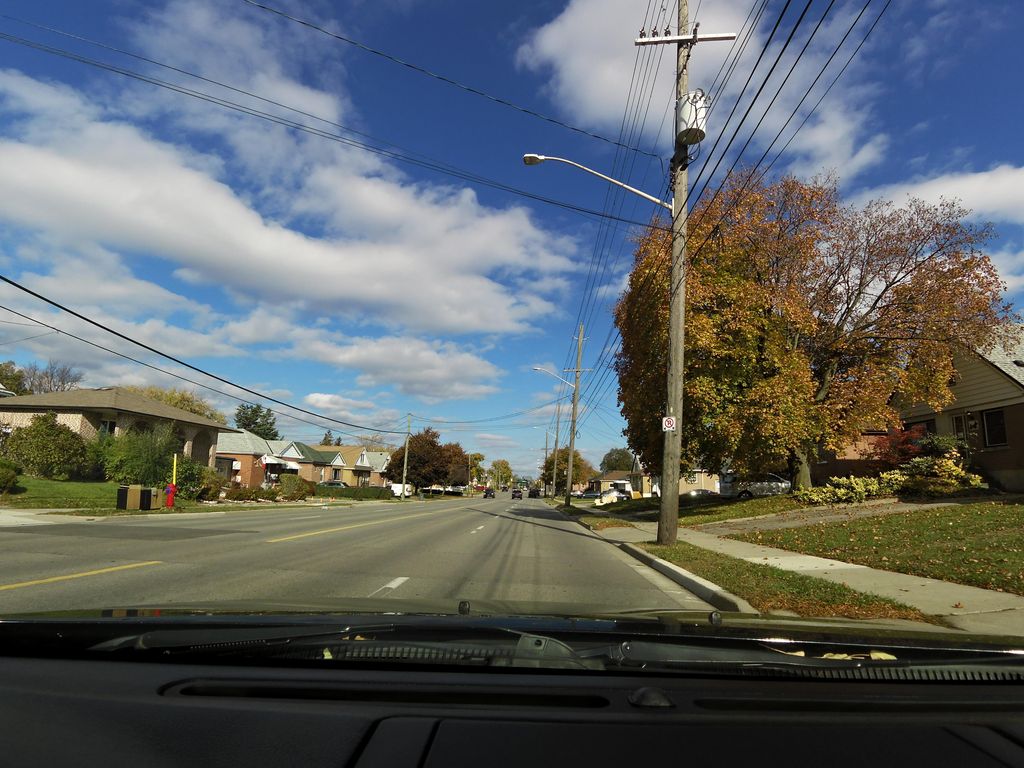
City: hamilton